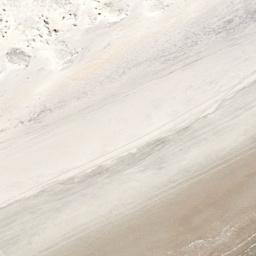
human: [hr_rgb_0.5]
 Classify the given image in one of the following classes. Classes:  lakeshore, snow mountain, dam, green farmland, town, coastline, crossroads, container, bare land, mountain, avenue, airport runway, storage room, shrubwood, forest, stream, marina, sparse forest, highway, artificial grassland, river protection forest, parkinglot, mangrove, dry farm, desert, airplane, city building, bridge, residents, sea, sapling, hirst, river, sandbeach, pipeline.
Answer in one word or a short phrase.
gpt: sandbeach